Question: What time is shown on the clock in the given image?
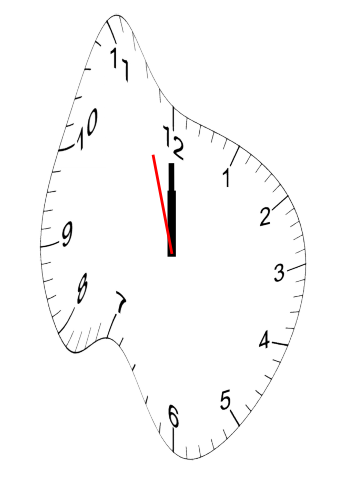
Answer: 11:59:57